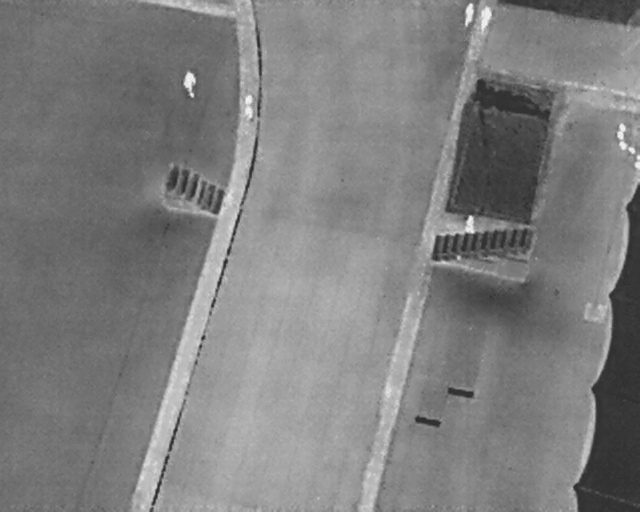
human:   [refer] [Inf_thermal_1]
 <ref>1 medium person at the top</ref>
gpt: <box>[[36, 19, 41, 21, 2]]</box>

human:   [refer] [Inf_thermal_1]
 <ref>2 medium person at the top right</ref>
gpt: <box>[[71, 1, 75, 3, 6], [73, 2, 77, 4, 9]]</box>